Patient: sex F, age 34
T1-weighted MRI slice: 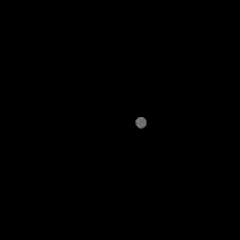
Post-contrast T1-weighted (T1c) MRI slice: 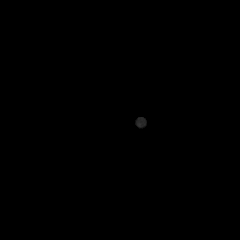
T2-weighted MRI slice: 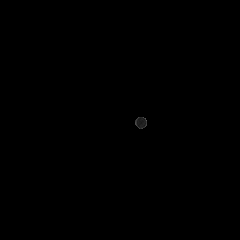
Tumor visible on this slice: no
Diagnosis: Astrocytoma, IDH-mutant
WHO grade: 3